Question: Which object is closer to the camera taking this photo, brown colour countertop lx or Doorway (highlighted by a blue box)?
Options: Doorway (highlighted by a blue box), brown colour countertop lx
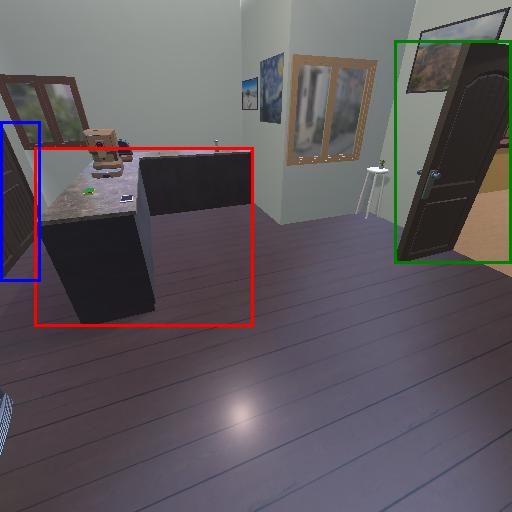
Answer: Doorway (highlighted by a blue box)